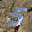
Label: 5